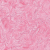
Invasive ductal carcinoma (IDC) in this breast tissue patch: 0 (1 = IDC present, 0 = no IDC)